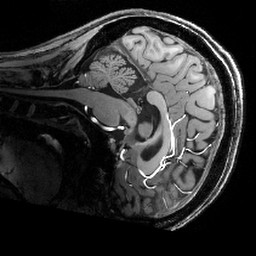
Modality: T1w
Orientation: sagittal
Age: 44
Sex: female
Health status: healthy
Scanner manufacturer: siemens
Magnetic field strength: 9.4 T
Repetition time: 6.5 s
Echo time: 0.0034 s